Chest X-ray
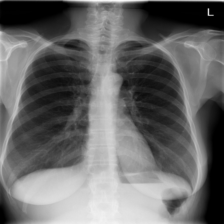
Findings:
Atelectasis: negative
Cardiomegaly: negative
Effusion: negative
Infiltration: negative
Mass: negative
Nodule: positive
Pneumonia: negative
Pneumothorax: negative
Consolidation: negative
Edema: negative
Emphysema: negative
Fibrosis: negative
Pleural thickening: negative
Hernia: negative